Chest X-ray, PA view. Patient: 58 years old, sex F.
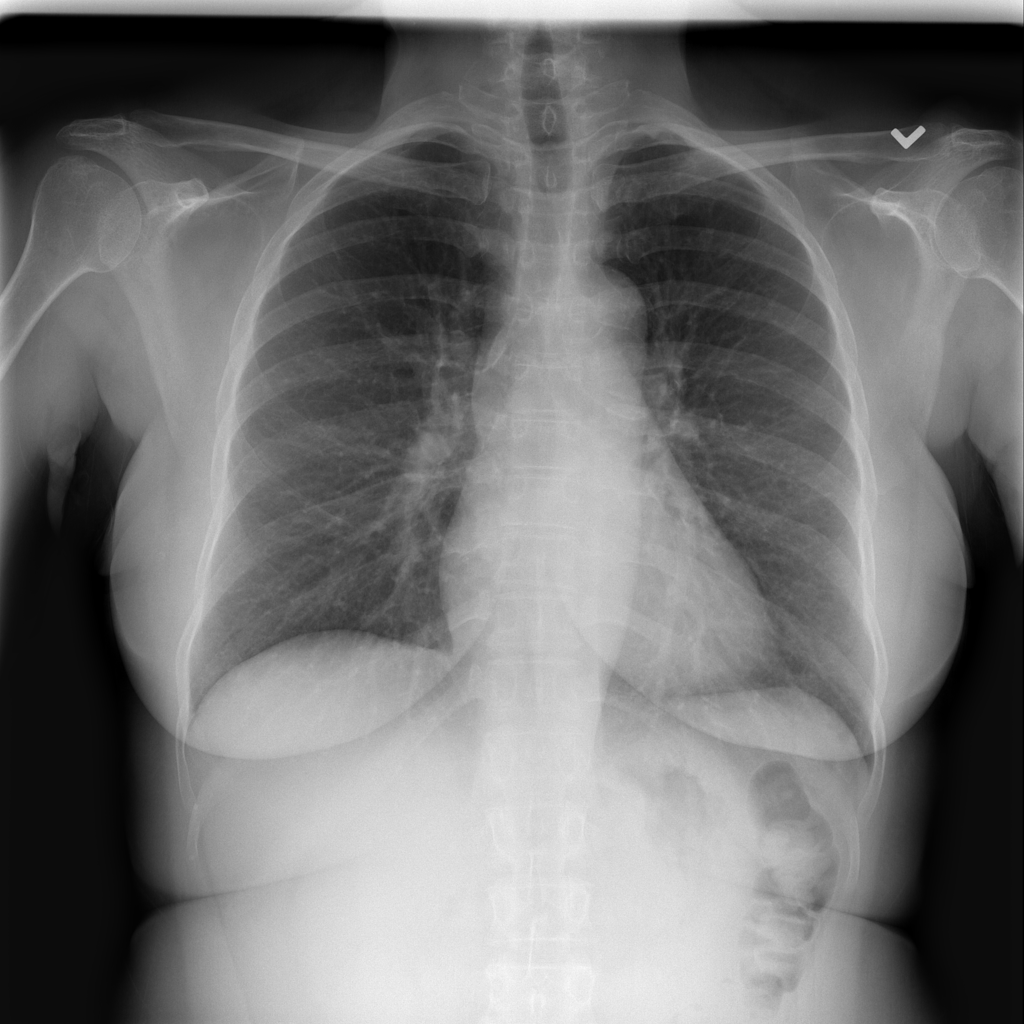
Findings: No Finding